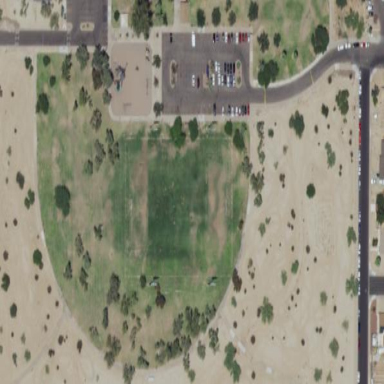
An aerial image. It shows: Soccer pitch for leisureland activities.